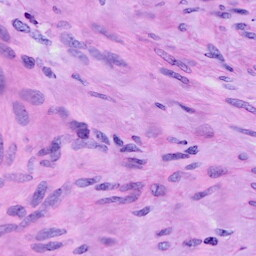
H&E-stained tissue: Cervix